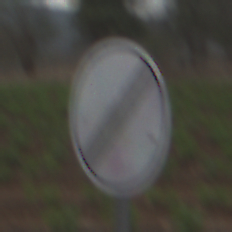
Verkehrszeichen: EndeSaemtlicherBegrenzungen
Umgebung: Outdoor, Nature
Tageszeit: Midday
Wetter: PartlyCloudy
Licht: Natural
Jahreszeit: NotSpecified
Kontrast: LowContrast